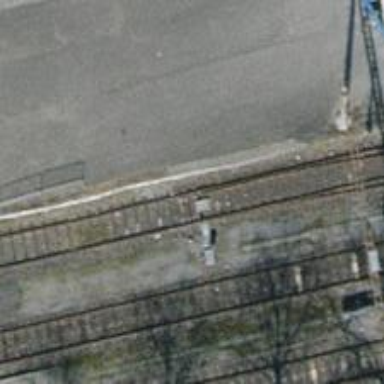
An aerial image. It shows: Railway switch.